Question: below is my tables in database.

I wanted to calculate payment according to number of children.
Let's say payment = $100 per year. It should times by number of children.
I have a label which will display the number of children. Now, the sql query I did so far as below but i know it sounds very wrong. I'm just learning sql now. Please assist me.
'''
SELECT COUNT(*) FROM Child WHERE ParentId=ParentId
'''
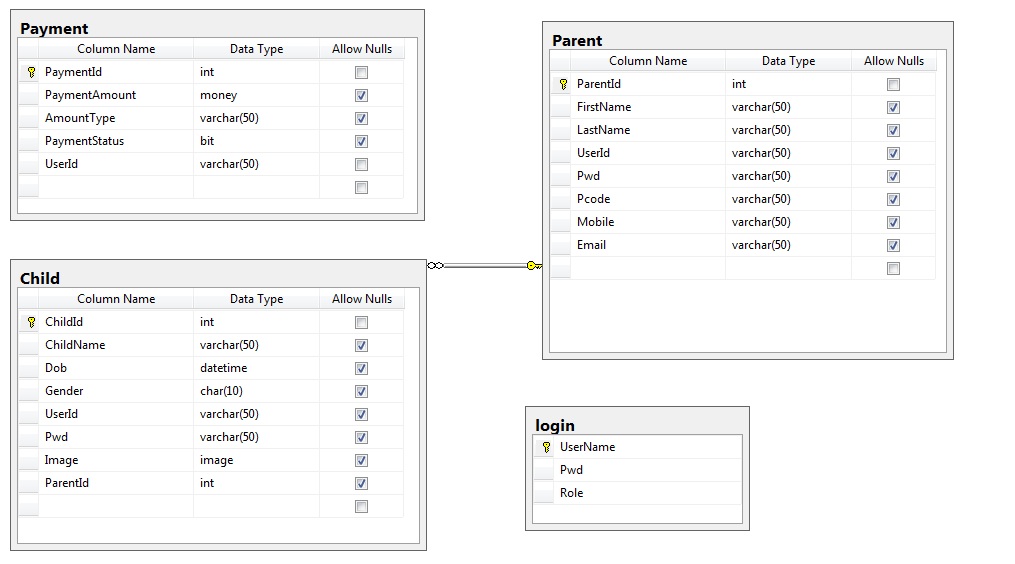
Answer: After cracking my head for 1 hour. I solved the query myself.
'SELECT COUNT(*) FROM Child c INNER JOIN Parent par on c.ParentId = par.ParentId WHERE par.UserId = ?'
Thank you for your time.